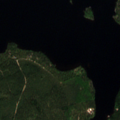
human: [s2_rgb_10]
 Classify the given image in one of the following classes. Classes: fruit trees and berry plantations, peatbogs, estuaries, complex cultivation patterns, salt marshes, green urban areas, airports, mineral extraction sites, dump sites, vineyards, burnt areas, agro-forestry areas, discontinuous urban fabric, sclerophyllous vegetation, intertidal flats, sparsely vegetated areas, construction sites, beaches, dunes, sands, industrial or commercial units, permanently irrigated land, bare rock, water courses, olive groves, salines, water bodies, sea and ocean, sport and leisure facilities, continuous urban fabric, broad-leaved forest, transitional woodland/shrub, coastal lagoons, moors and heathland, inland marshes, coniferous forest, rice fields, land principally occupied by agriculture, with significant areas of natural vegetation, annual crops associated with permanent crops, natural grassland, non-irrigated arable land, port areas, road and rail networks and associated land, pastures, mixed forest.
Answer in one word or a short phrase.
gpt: coniferous forest, mixed forest, water bodies